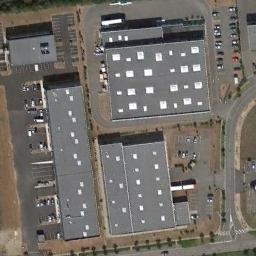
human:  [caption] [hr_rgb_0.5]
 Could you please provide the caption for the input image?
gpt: In an industrial area, There are neatly planned factories and roads, Green belts, And parking lots for cars and trucks .

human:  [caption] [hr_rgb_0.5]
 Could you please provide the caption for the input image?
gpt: There are many houses in the industrial area .

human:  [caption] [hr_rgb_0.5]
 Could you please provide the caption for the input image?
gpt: The industrial area has lots of industrial equipment, Some gray buildings and parking lots .

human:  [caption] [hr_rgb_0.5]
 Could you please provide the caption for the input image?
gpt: The industrial area is crowded .

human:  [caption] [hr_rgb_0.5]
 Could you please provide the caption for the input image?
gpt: There are some black buildings on the industrial area .